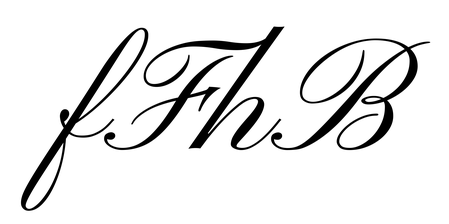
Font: PinyonScript-Regular